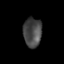
Tissue: lung
Cell type: Epithelial cells
Senescence score: 0.162
Nuclear area (px): 527
Mean DAPI intensity: 71.575